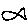
Label: fish